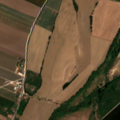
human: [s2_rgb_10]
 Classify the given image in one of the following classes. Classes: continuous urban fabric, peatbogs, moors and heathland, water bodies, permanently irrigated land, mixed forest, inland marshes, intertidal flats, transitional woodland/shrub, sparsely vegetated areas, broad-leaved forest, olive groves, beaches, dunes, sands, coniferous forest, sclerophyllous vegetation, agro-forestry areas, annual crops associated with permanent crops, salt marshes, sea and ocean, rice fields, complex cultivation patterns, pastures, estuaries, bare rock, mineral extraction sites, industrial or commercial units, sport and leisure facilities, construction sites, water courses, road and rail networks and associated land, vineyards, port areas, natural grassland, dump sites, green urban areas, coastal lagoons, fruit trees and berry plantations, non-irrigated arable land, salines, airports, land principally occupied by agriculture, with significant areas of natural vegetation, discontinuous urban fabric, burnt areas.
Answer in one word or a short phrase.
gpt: permanently irrigated land, vineyards, natural grassland, beaches, dunes, sands, water courses